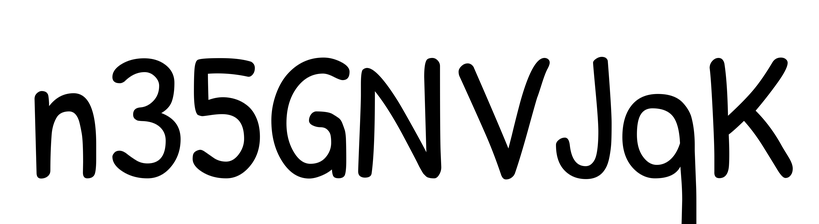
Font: PatrickHand-Regular